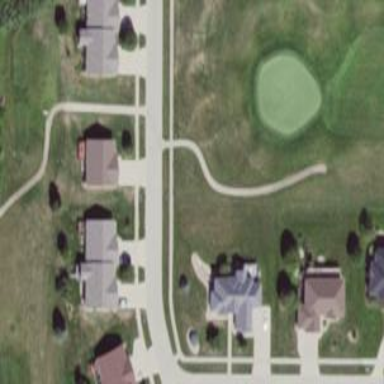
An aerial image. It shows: Golf cartpath that is also road path.